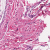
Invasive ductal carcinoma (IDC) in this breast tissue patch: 0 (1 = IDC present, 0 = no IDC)